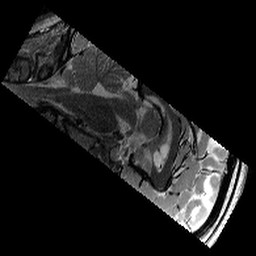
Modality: T2w
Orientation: sagittal
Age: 11
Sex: female
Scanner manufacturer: siemens
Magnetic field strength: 3 T
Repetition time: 9.23 s
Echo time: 0.067 s